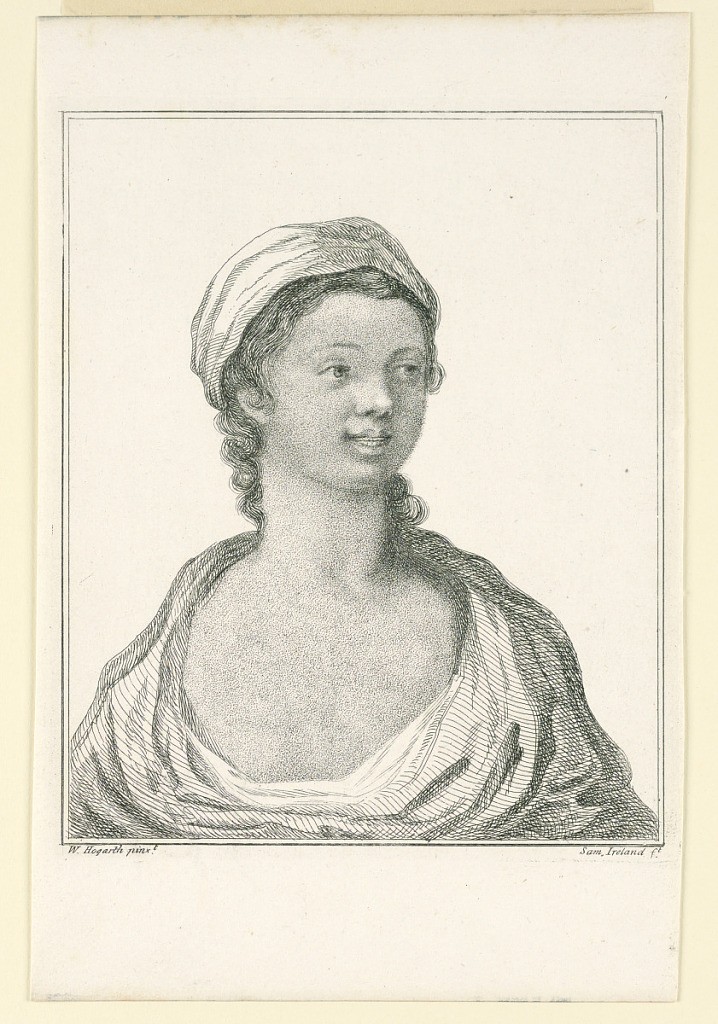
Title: A Black Girl
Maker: Samuel Ireland, English, ca. 1744–1800
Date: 1786
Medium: Etching and aquatint on paper
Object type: Print
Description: Portrait of a girl in frontal view facing right. Half-length, she wears a kerchief on her head. Illustration for Ireland, "Graphic Illustrations…" I, 169.